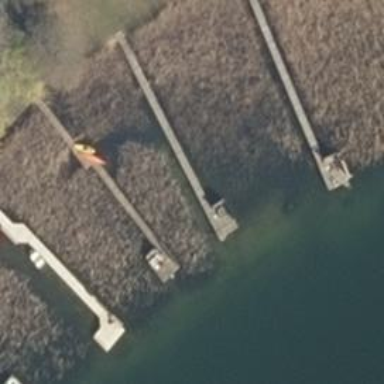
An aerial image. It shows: Man-made pier.